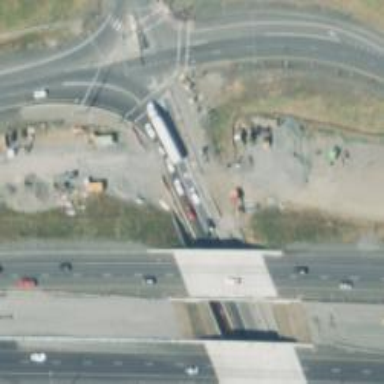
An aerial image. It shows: Primary link highway.